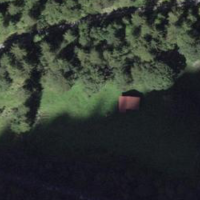
EUNIS habitat code: 44
Species observed at this site:
Dryas octopetala